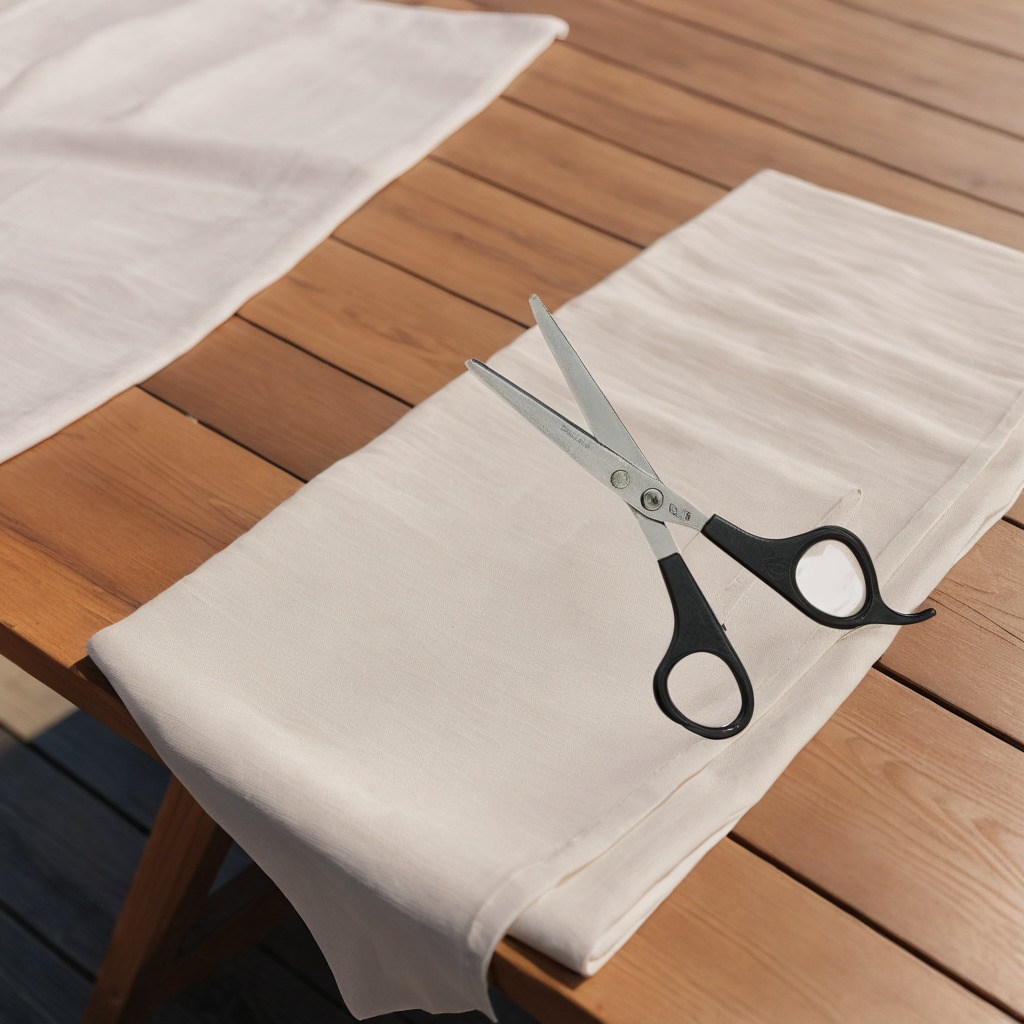
A scissor lies on the wooden table in an outdoor workshop during daytime bright natural light soft shadows worn but beneath the cloth